Question: I'm not sure which container or component can help to create the following menu bar. I already created the menu bar and status bar at the bottom. But I have no idea which interface is the best.

I apprecite any help,
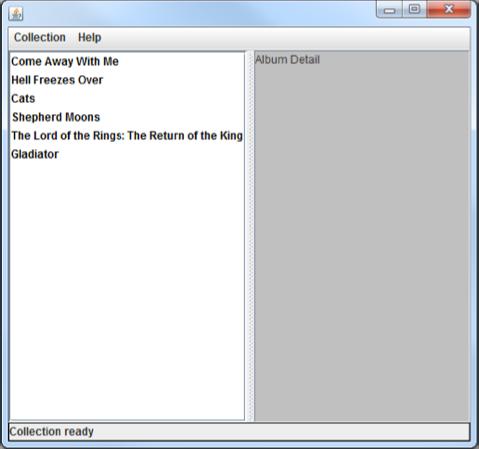
Answer: - put <URL>